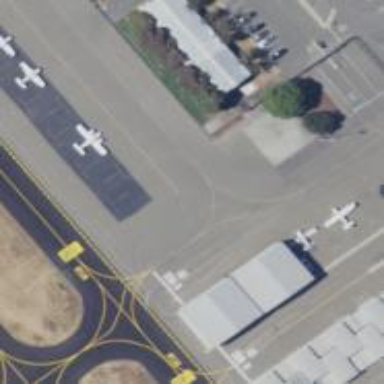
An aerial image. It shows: View of taxiway at the airport.